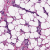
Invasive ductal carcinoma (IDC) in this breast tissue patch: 0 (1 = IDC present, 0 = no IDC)